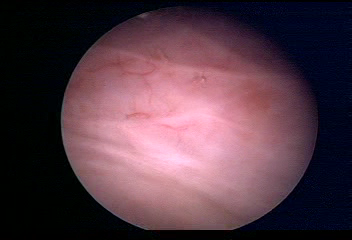
Modality: WLC
Class: Normal mucosa
Bladder cancer association: No